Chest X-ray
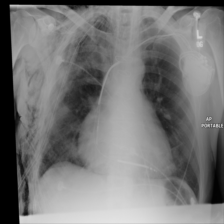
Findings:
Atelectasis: negative
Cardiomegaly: negative
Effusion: negative
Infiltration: negative
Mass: positive
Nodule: negative
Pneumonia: negative
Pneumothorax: negative
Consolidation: negative
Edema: negative
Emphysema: positive
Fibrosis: negative
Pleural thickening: negative
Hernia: negative